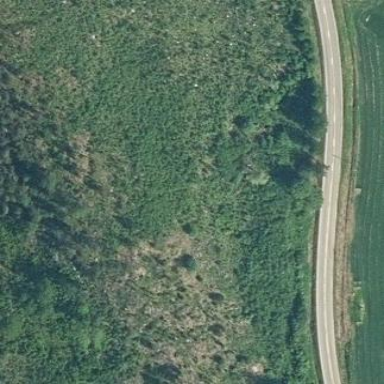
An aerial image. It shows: Logging area surrounded by scrub vegetation.